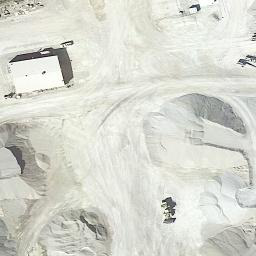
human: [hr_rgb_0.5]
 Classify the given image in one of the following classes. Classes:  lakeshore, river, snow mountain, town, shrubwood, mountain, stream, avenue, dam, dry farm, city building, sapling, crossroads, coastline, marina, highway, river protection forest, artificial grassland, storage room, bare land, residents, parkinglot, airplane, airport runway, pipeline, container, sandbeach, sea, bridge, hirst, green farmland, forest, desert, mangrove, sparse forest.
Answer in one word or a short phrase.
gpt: bare land